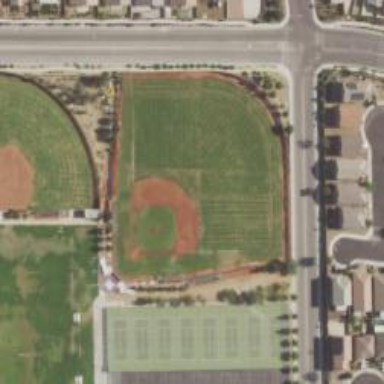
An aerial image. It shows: Baseball pitch for leisure land activities.